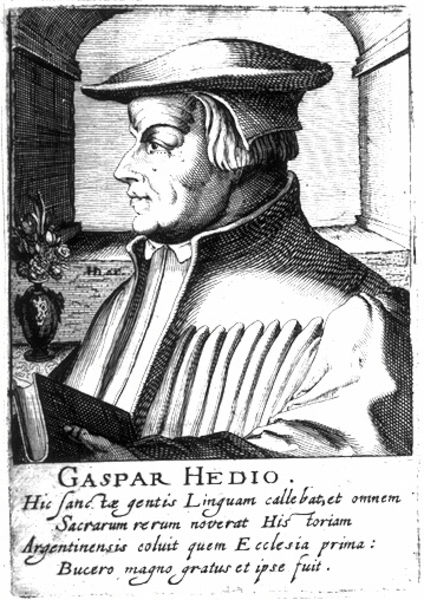
Titel: Bildnis des Caspar Hedio
Künstler: Hendrik (d.Ä.) Hondius
Institution: (Seriendruck)
Schlagwörter: hand, mann, weiß, blume, blumen, fenster, hut, nase, profil, raum, schwarz, tisch, zeichnung, blick, anzug, hemd, jacke, kappe, mütze, bibel, falten, gesicht, kragen, mensch, rahmen, bildnis, portrait, porträt, haare, lange haare, mantel, pflanzen, brustbild, kinn, renaissance, vase, lächeln, holzschnitt, schrift, bogen, perspektive, graphik, steif, inschrift, robe, name, unterschrift, buch, torbogen, druck, druckgraphik, schraffur, radierung, stich, seite, schwarzweiß, text, tinte, gesciht, barett, wohlhabend, luther, gelehrter, kupferstich, warze, legende, latein, reformation, schfift, humanist, caspar, monogram, schaube, kaspar, von links, kragne, sschrift, site, pflanen, gaspar, hedio, renaissanceporträt, gaspar hedio, deio, hedi